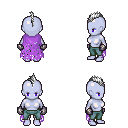
a pixel art fantasy rpg character, female body template, dark elf, purple skin, maroon tattered cape, teal pants, white mohawk hairstyle, metal gloves, four views (front, back, left, right), 2x2 character sprite sheet, small pixel art, hard edges, no anti-aliasing